Question: I would like to which looks like this:

I tried to write a 2d array to that range but it doesn't seem to work:
'''
Dim arr()
ReDim arr(1 To 1, 1 To 5)
arr(1, 1) = 1
arr(1, 3) = 3
arr(1, 5) = 5
Dim r As Range
Set r = Range("A1,A3,A5")
r.Value = arr
'''
Any ideas where I'm going wrong?
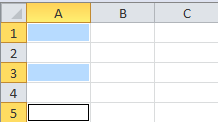
Answer: Found the answer on msdn in C# and VBA: <URL>